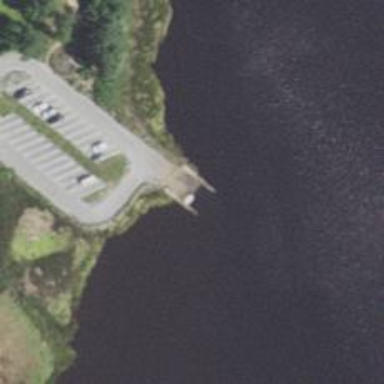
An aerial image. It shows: Slipway on leisure land.